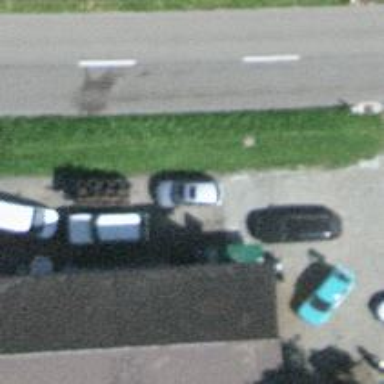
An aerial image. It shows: Building housing car repair shop.